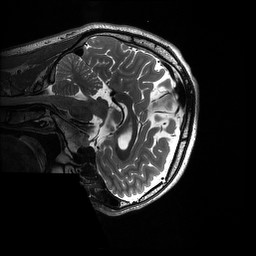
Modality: T2w
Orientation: sagittal
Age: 20
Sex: male